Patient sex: M
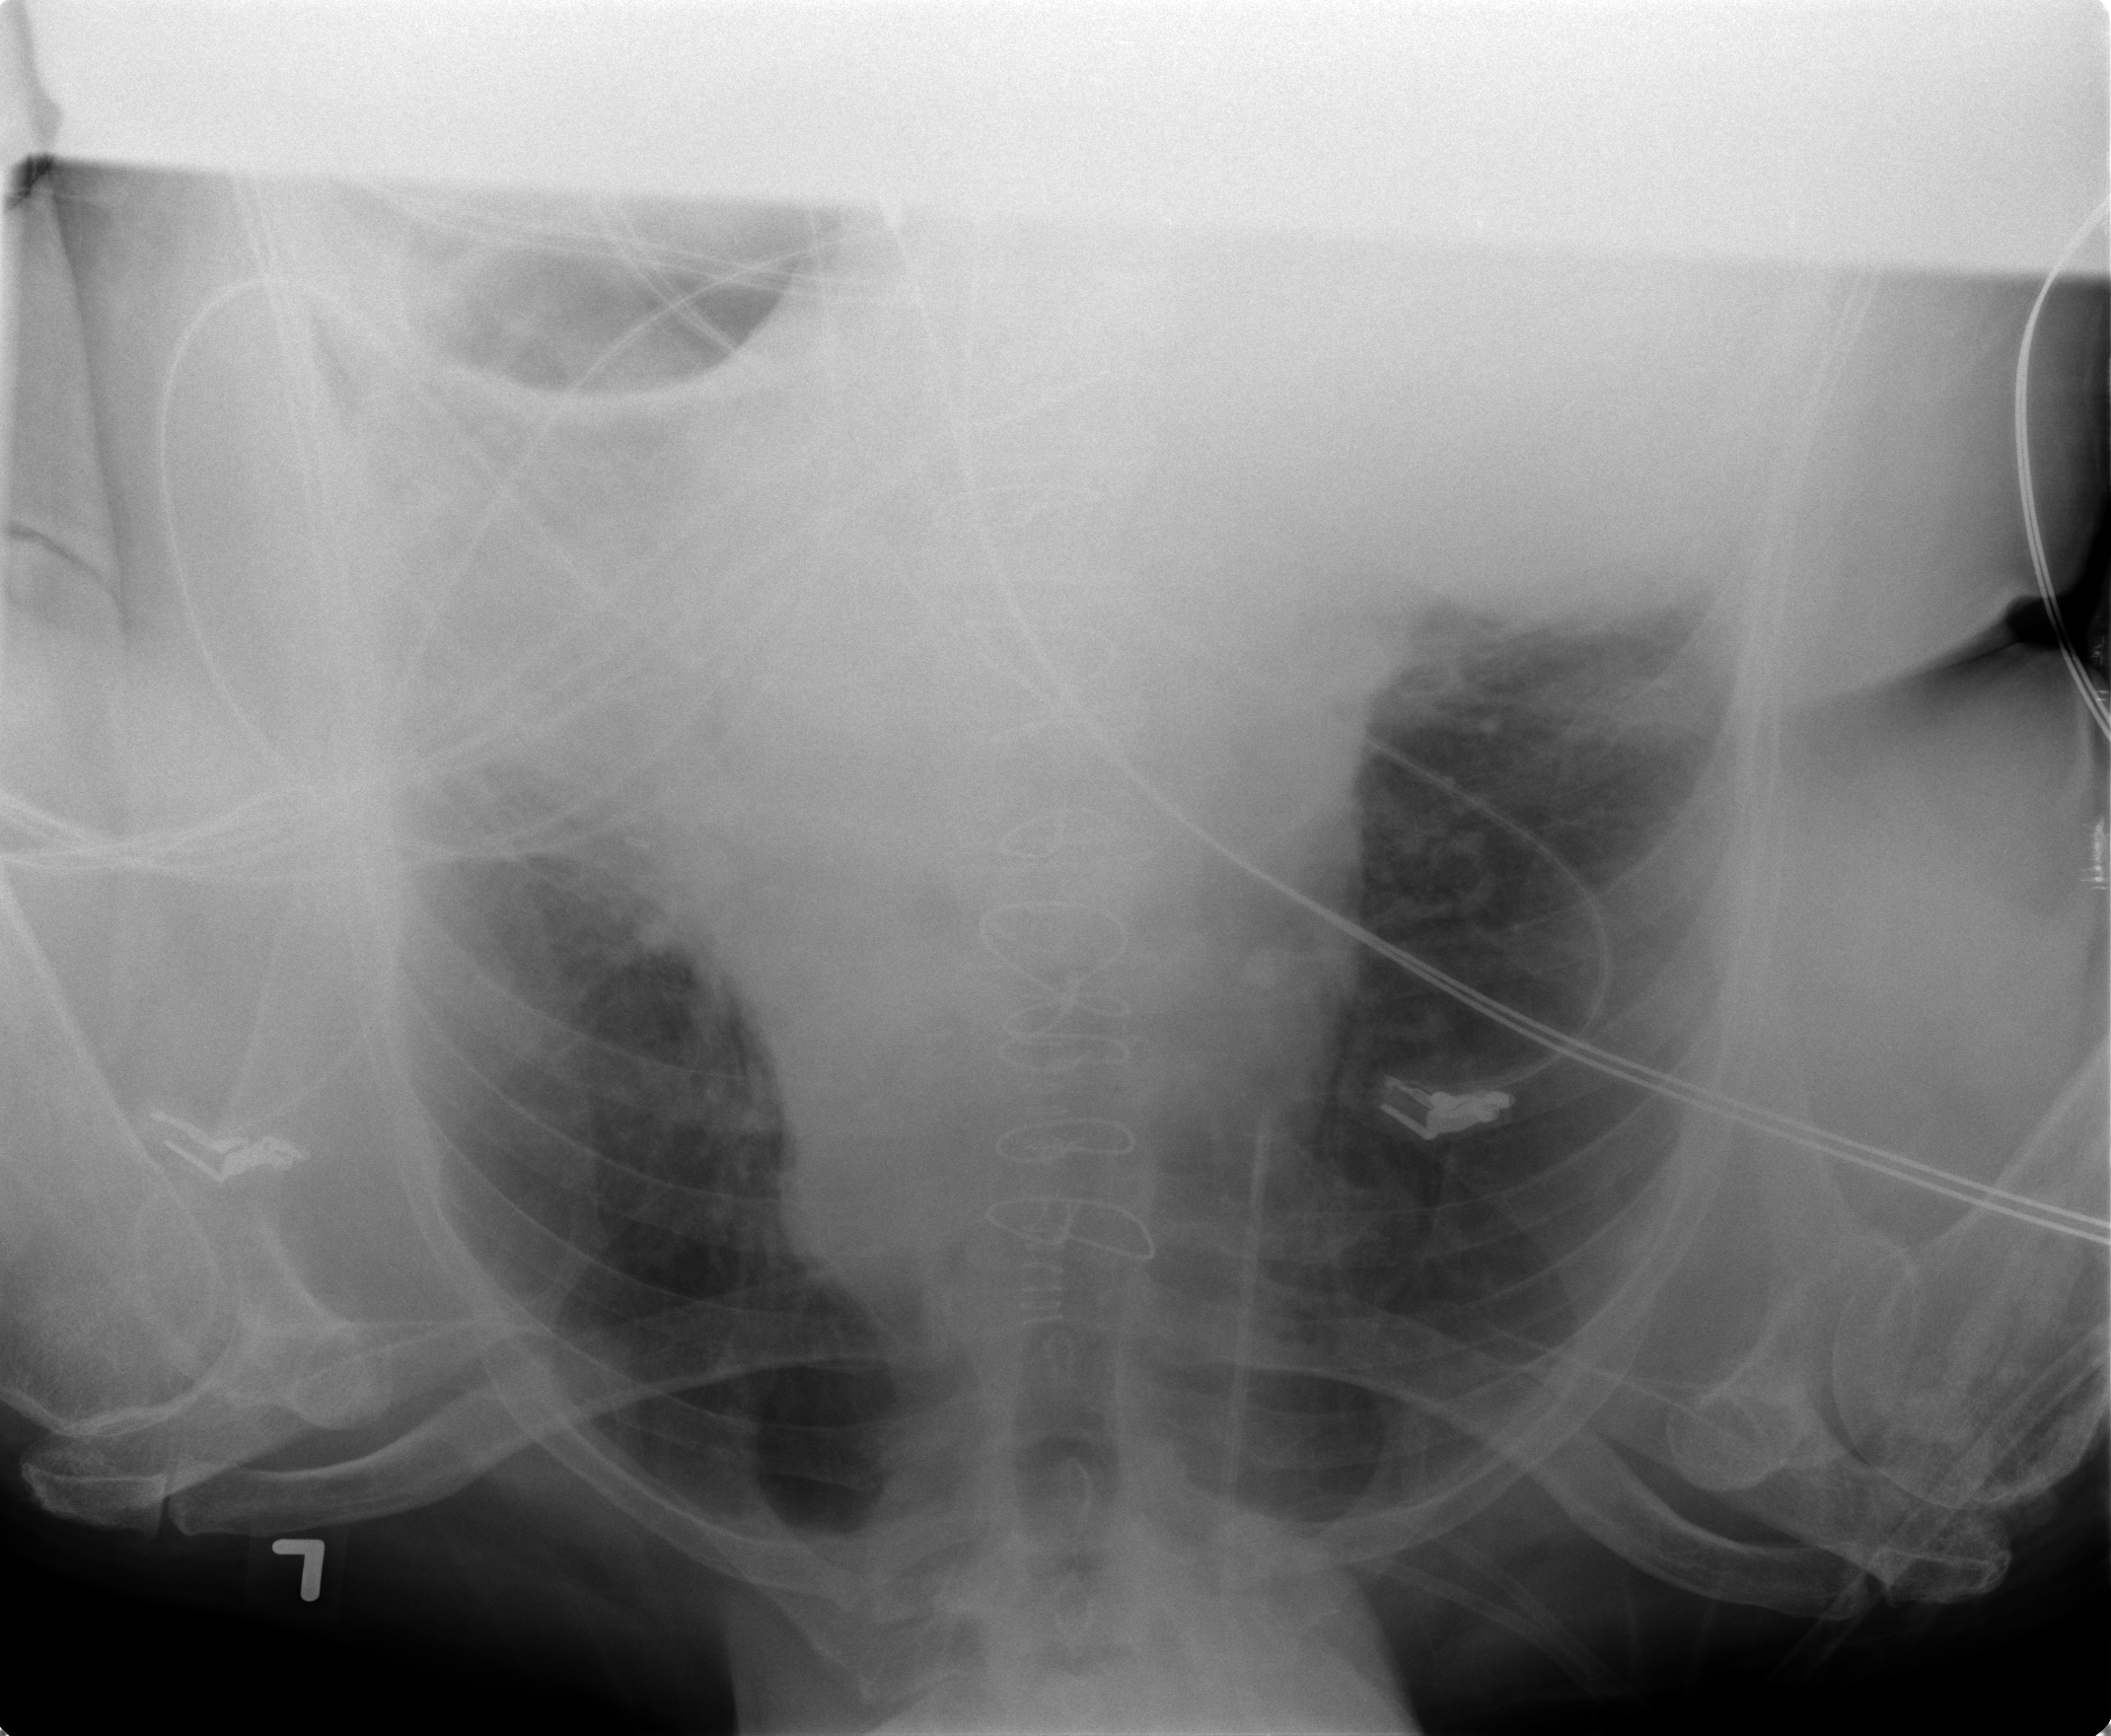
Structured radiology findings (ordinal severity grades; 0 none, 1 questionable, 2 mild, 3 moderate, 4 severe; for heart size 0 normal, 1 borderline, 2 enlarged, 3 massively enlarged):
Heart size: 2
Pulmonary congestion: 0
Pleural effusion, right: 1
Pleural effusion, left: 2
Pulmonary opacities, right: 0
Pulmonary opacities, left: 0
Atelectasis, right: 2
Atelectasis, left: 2